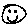
Label: smiley face